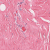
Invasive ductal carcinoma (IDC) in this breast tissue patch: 0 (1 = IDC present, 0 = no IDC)